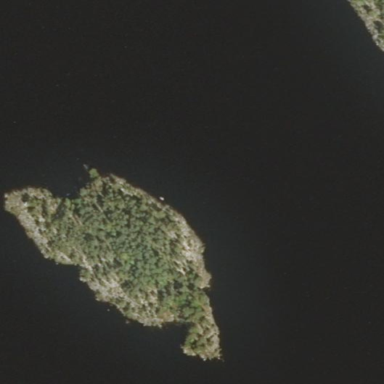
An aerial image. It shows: Image showing island.